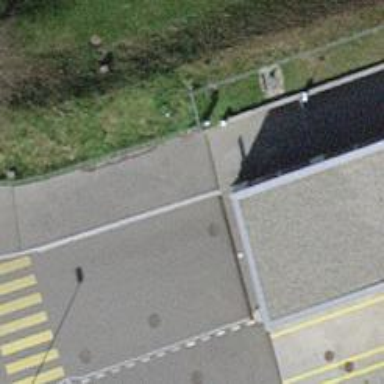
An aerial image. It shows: Double cycle barrier is in place.